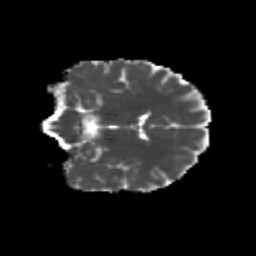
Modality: MD
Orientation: coronal
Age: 23
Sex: female
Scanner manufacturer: siemens
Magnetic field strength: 3 T
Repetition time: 3.5 s
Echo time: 0.104 s